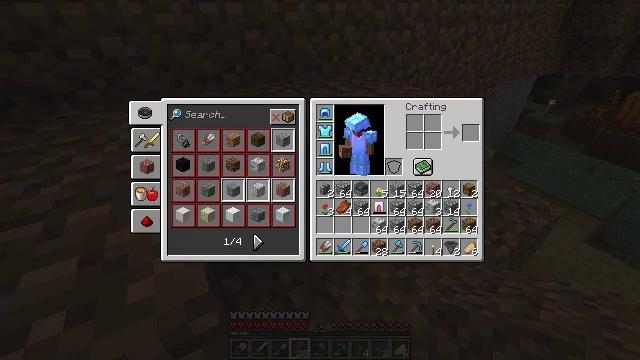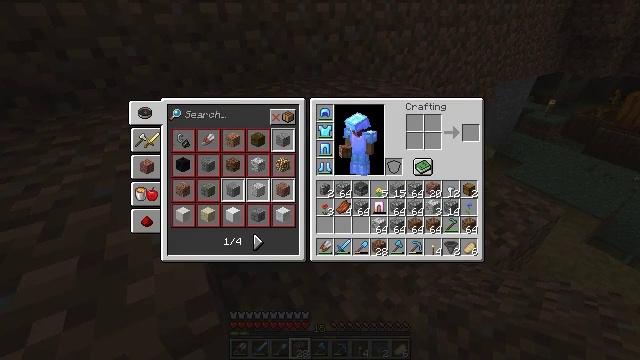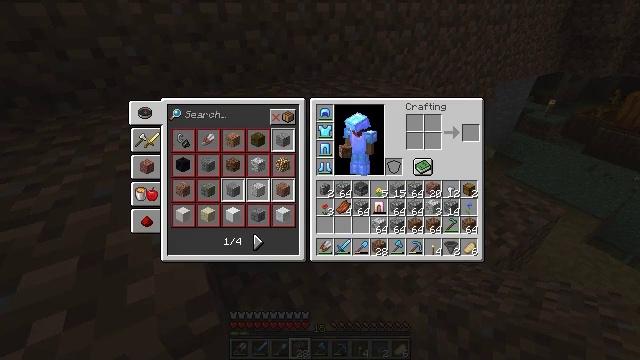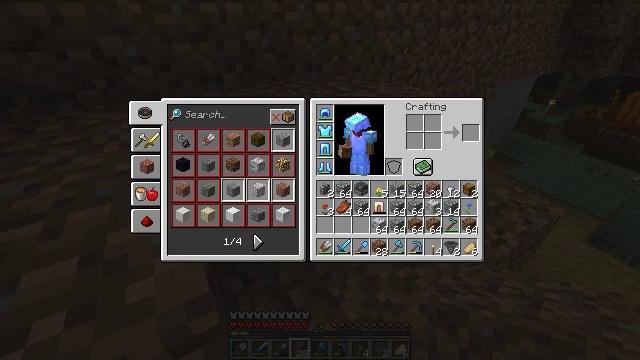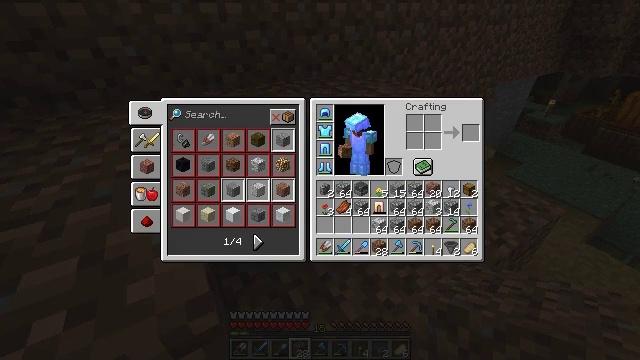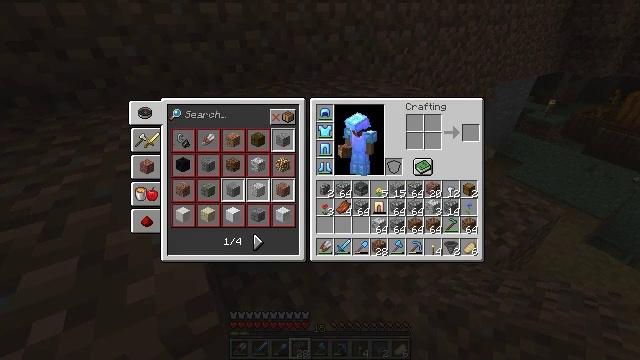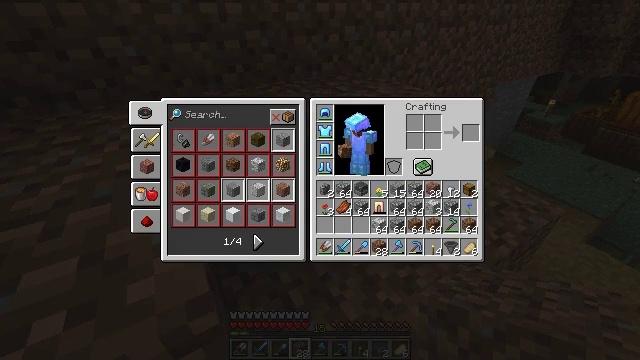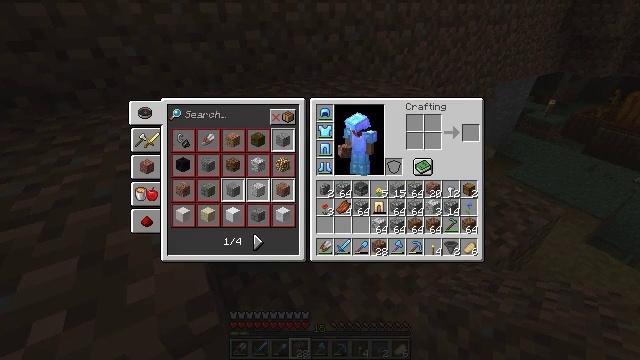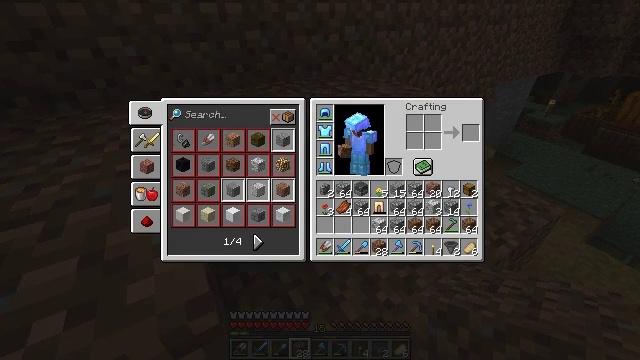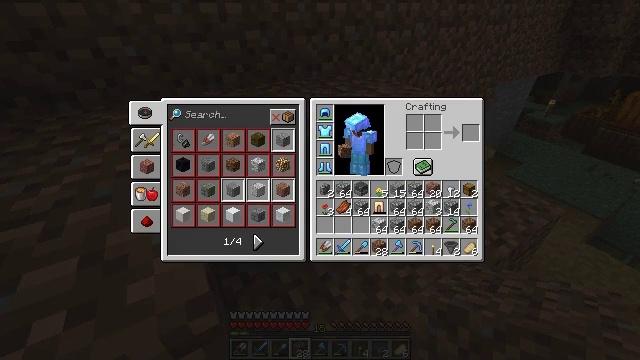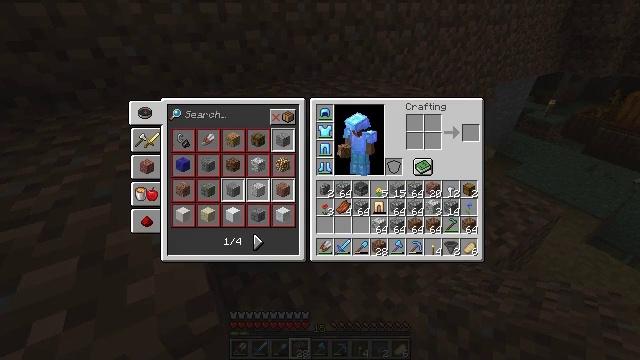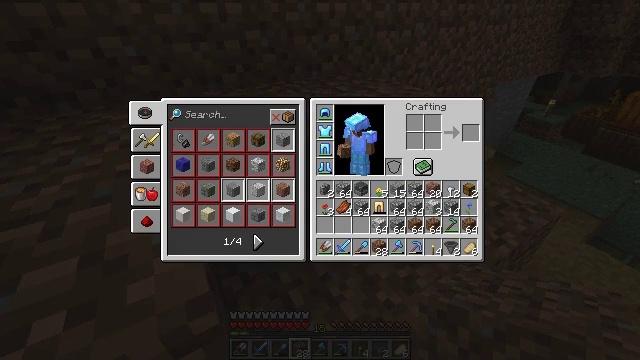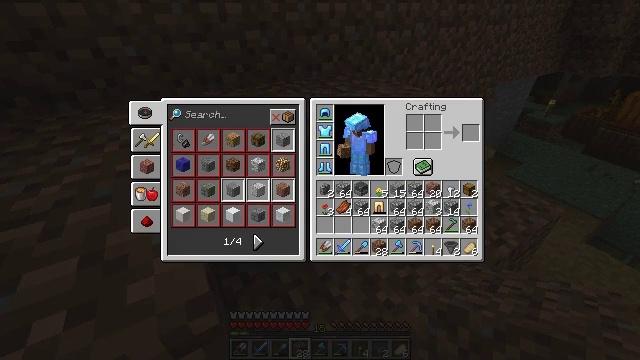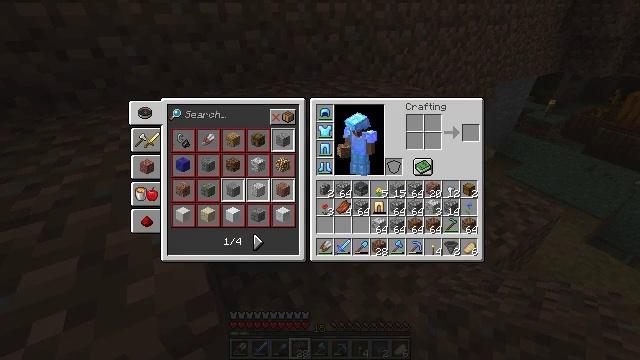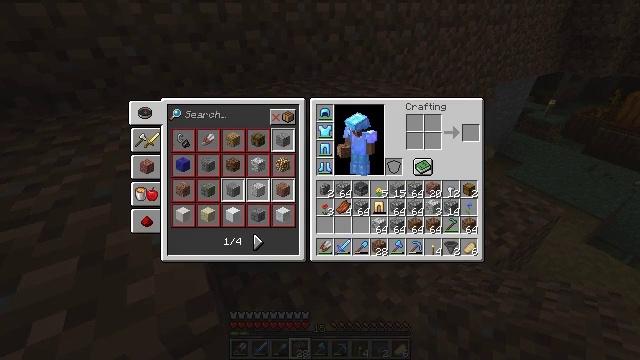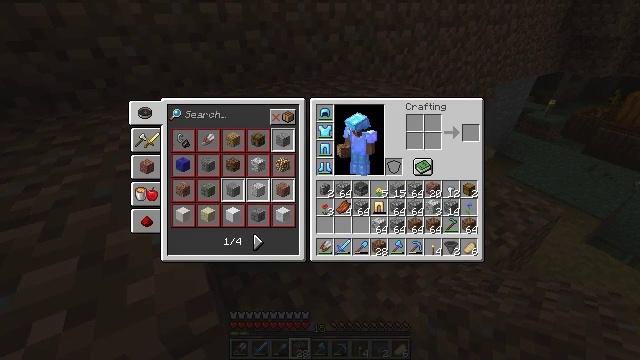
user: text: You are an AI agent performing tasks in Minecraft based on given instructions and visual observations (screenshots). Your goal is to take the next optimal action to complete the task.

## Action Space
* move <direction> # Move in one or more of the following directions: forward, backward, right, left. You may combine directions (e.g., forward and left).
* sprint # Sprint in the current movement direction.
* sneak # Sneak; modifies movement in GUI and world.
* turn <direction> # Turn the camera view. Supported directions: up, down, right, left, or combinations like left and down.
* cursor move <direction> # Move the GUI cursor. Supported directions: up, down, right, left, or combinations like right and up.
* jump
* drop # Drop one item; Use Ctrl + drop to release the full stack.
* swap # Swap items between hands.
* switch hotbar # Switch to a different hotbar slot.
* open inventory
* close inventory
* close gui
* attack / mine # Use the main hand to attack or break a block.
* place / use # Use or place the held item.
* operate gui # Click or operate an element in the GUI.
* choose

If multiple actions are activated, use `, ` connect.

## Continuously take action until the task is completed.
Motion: motion action
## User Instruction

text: Break down the cobblestone wall to collect it.
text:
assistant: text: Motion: no_op
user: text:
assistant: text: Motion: no_op
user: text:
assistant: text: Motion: no_op
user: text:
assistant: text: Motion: no_op
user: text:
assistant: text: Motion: no_op
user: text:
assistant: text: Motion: no_op
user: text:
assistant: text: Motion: no_op
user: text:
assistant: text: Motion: no_op
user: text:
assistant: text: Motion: no_op
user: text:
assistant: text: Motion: no_op
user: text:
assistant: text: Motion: no_op
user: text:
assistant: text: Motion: no_op
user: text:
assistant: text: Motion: no_op
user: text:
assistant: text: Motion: no_op
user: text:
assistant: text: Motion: no_op
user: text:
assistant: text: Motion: no_op
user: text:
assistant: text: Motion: no_op
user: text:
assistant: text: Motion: no_op
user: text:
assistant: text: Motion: no_op
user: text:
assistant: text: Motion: no_op
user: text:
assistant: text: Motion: no_op
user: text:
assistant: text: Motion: no_op
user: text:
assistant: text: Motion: no_op
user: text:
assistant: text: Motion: no_op
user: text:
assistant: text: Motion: no_op
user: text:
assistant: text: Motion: no_op
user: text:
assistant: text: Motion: no_op
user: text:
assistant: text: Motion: no_op
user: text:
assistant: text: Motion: no_op
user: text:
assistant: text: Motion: no_op